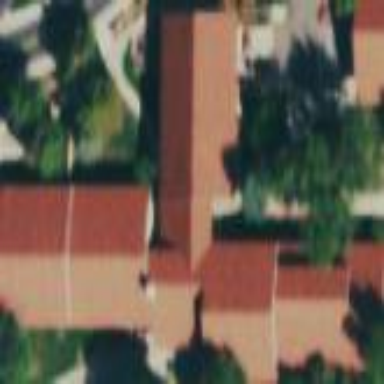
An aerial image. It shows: Dormitory with roof made of roof tiles.